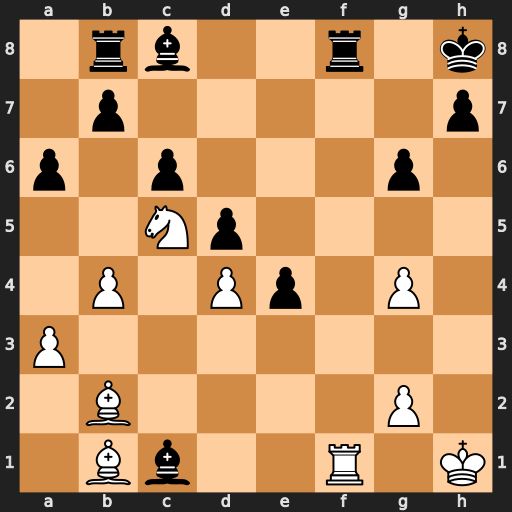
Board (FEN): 1rb2r1k/1p5p/p1p3p1/2Np4/1P1Pp1P1/P7/1B4P1/1Bb2R1K
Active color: w
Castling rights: -
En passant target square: -
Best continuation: Rxf8+ Kg7 Rxc8 Rxc8 Bxc1